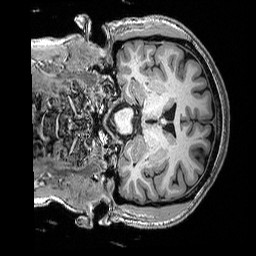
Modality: T1w
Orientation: coronal
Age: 56
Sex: female